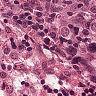
Metastatic tissue present: yes